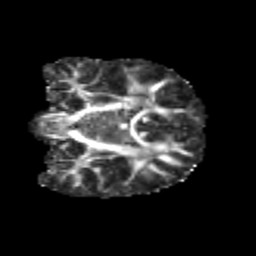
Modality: FA
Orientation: coronal
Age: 9
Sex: male
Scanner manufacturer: siemens
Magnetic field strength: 3 T
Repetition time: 3.8 s
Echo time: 0.07 s